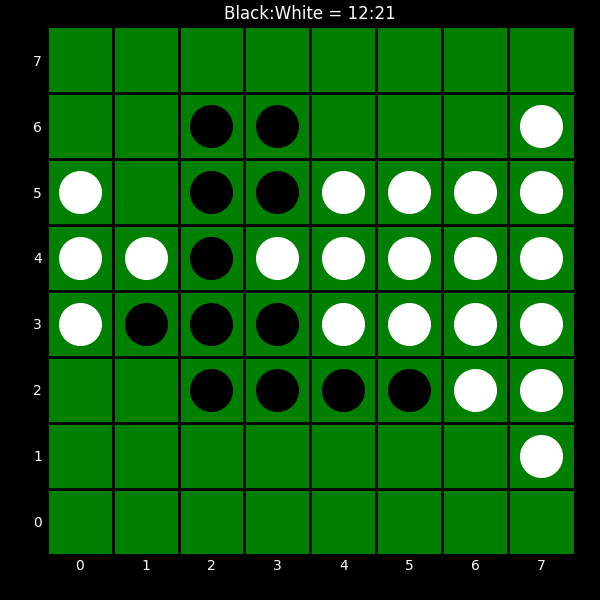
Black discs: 12
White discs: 21